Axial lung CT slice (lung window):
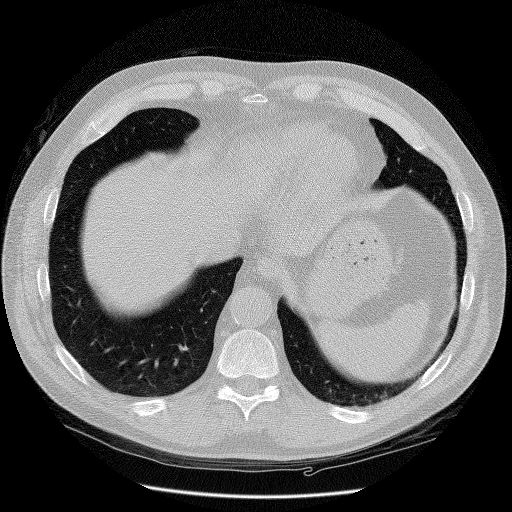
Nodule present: no